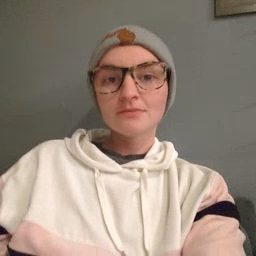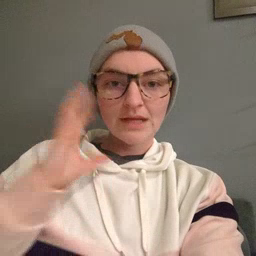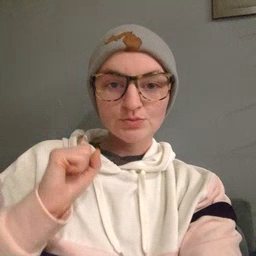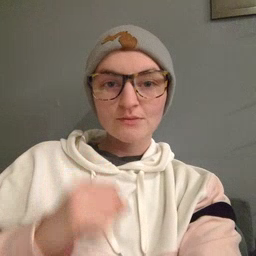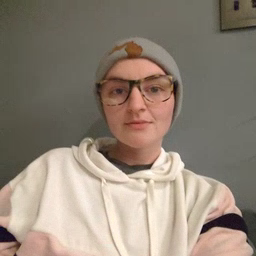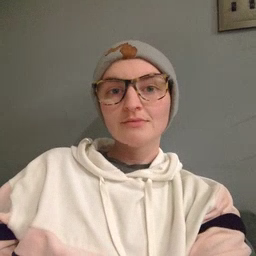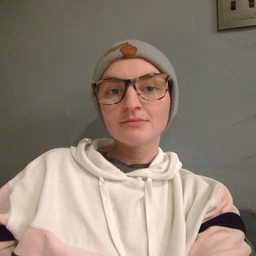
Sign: loud